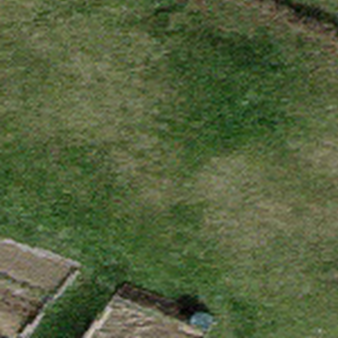
Label: other